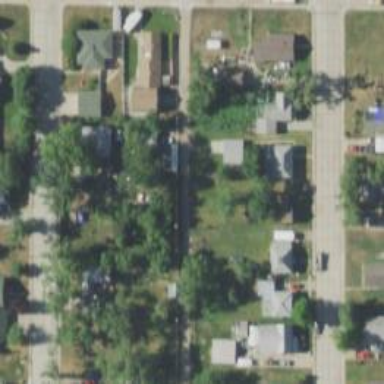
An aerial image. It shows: Alley classified as service road.